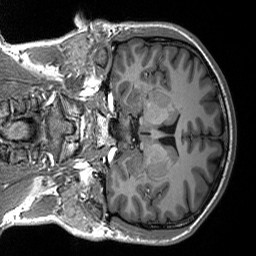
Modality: T1w
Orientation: coronal
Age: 28
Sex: male
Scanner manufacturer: siemens
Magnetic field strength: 3 T
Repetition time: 2.53 s
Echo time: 0.00219 s